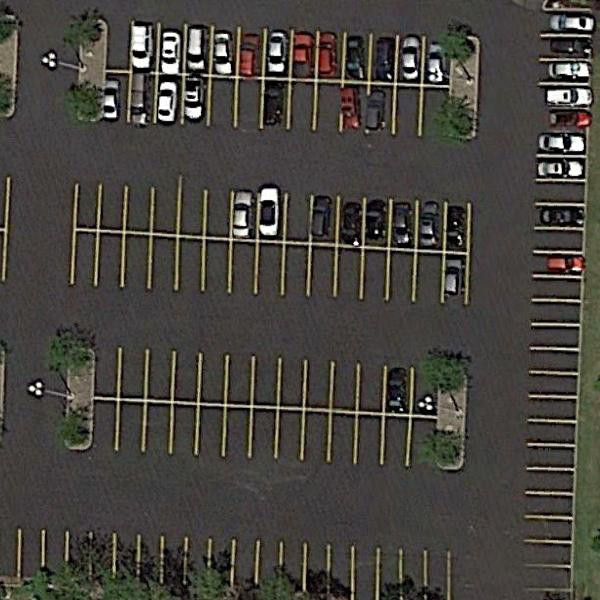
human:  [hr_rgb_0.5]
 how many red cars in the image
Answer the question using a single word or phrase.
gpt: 6